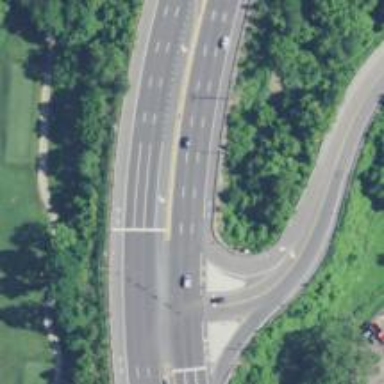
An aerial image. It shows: This image shows trunk highway that functions as expressway.